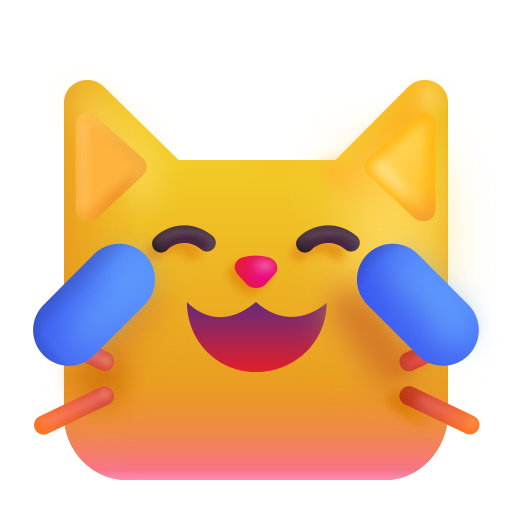
cat with tears of joy color